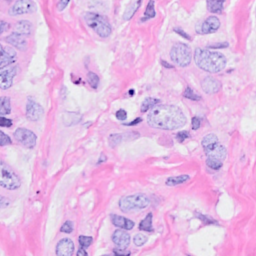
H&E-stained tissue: Breast